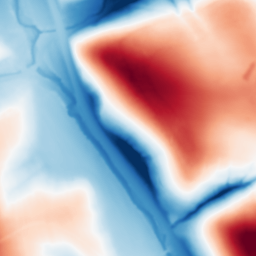
Category: multiscale
Decomposition family: dog
Decomposition parameters: sigma_low: 1
sigma_high: 50
Upsampling method: quintic
Upsampling parameters: scale: 4
Upsampling scale: 4